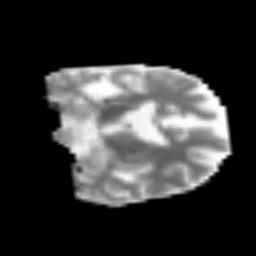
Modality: MD
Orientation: coronal
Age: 62
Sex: female
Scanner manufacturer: siemens
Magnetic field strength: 3 T
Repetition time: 3.2 s
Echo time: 0.081 s